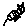
Label: cat